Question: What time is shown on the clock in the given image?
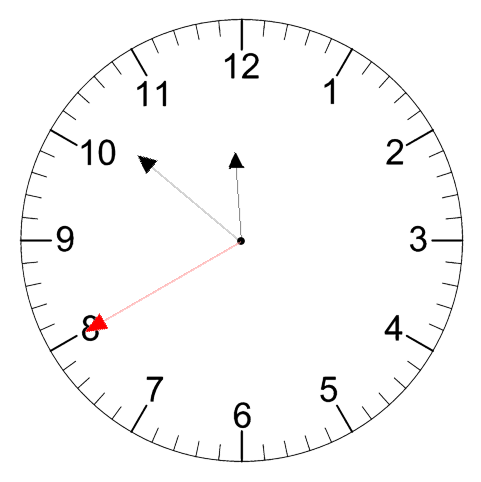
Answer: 11:51:40